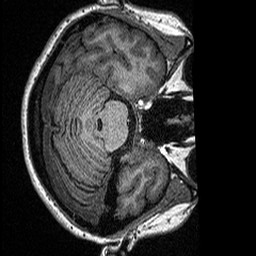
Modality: T1w
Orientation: axial
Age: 31
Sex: female
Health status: healthy
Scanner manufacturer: siemens
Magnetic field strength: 3 T
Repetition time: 2.3 s
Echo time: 0.00298 s